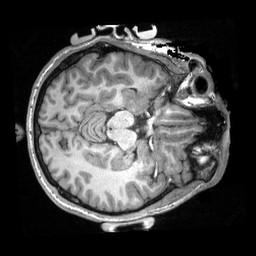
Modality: T1w
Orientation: axial
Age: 22
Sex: male